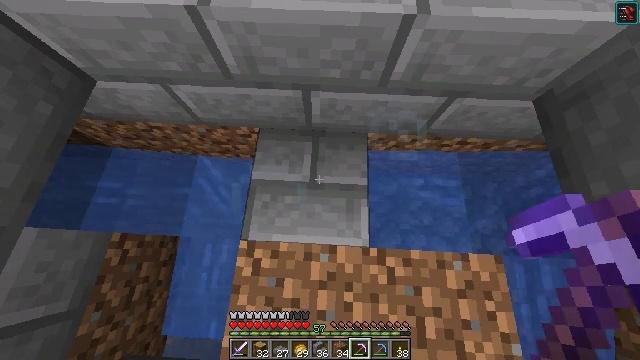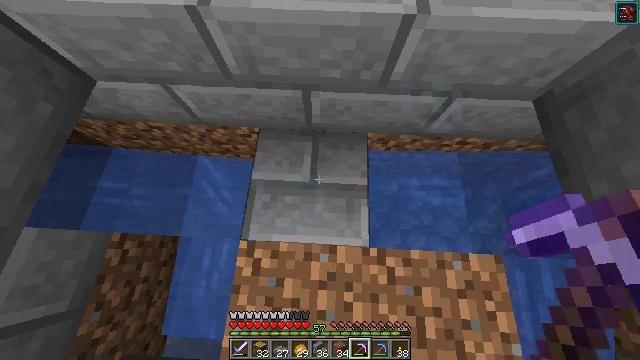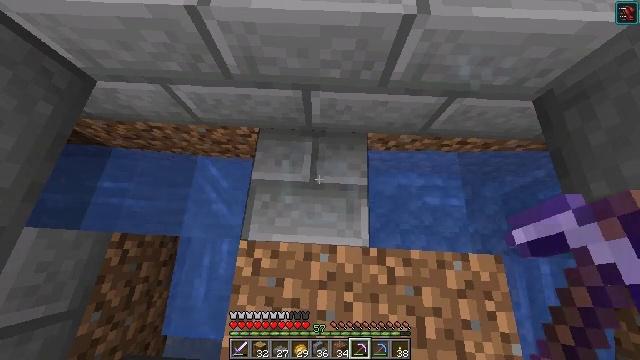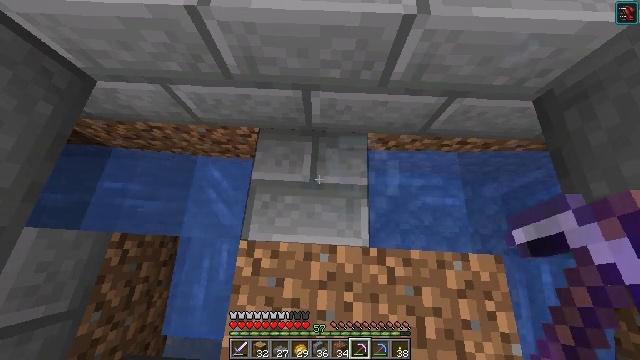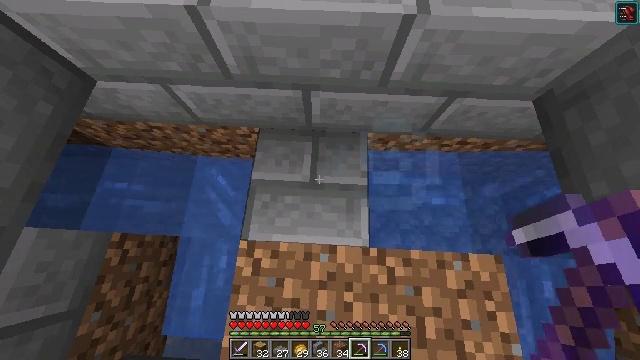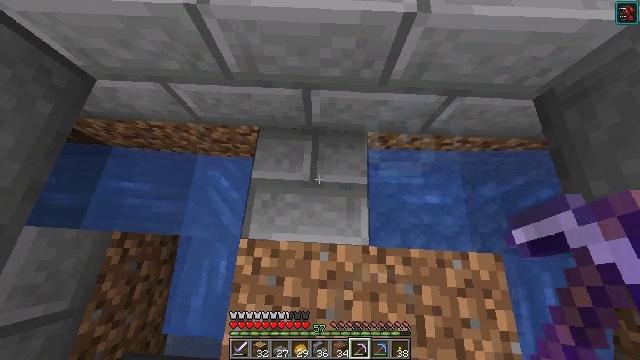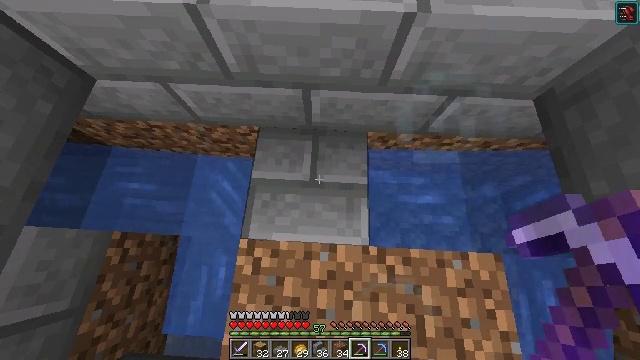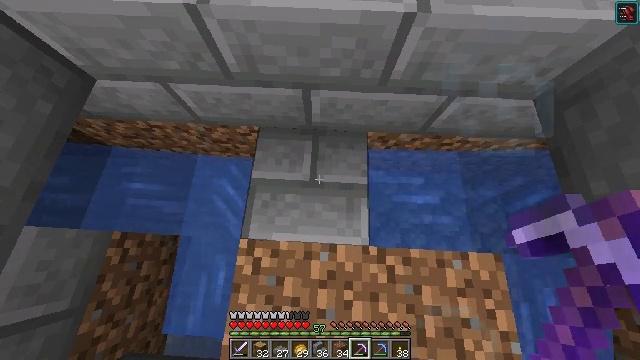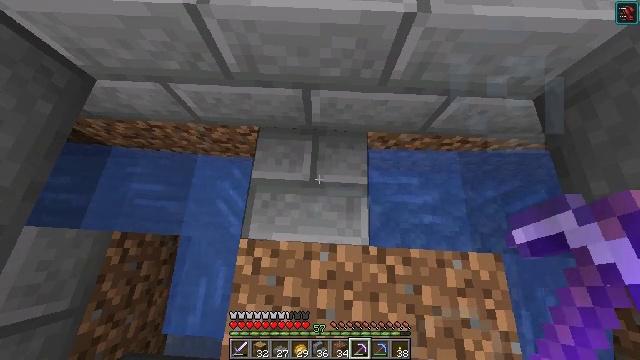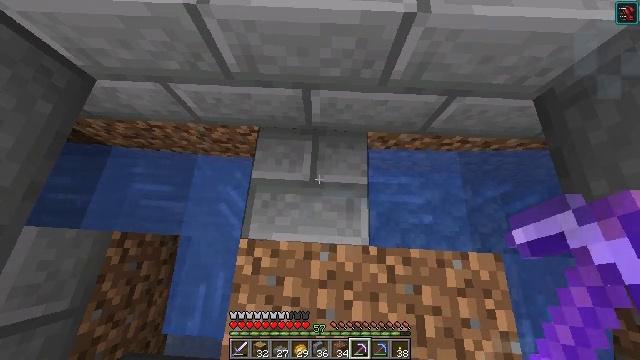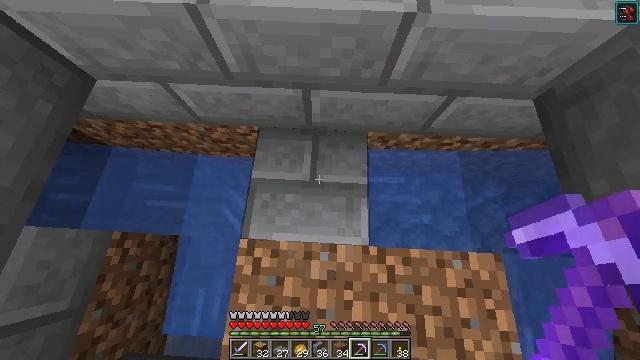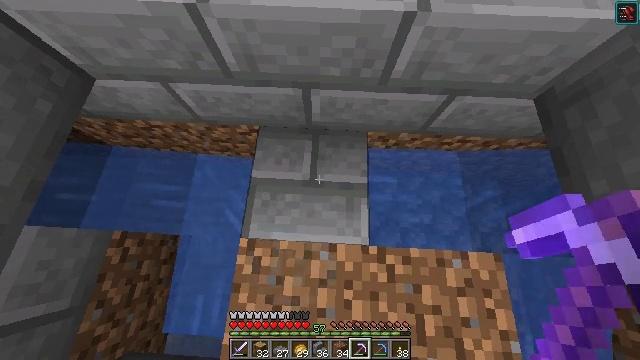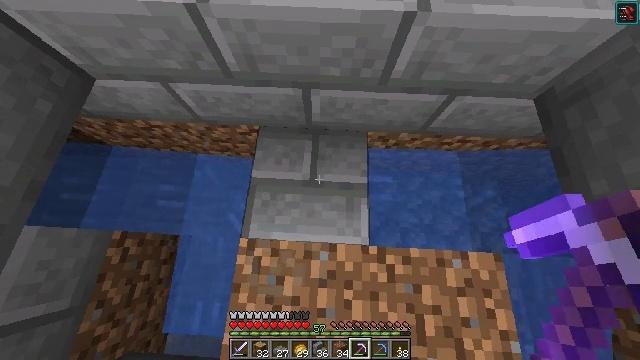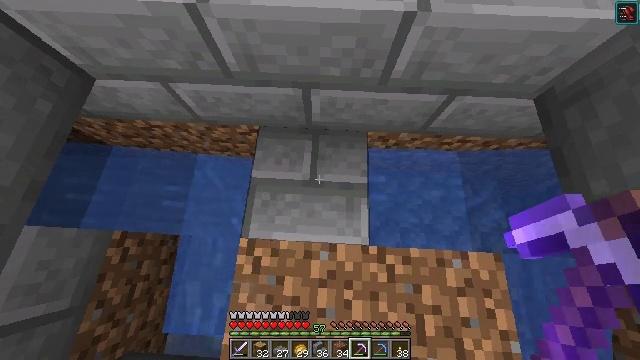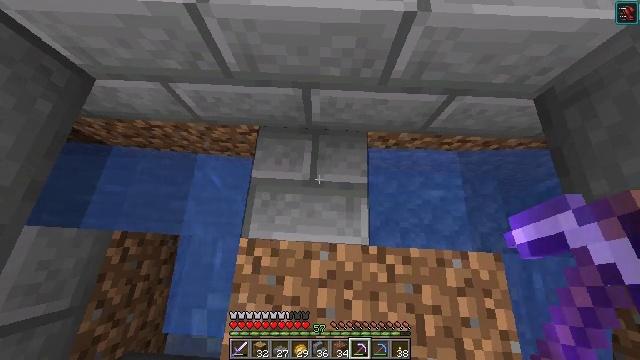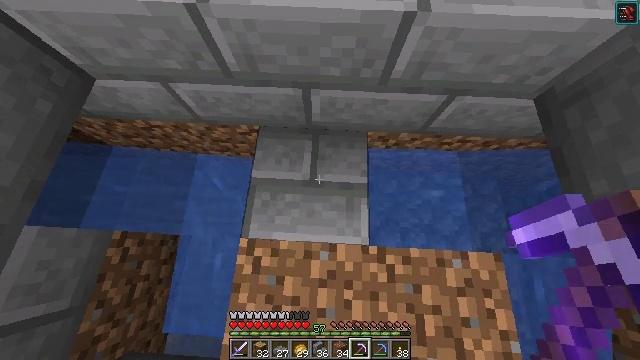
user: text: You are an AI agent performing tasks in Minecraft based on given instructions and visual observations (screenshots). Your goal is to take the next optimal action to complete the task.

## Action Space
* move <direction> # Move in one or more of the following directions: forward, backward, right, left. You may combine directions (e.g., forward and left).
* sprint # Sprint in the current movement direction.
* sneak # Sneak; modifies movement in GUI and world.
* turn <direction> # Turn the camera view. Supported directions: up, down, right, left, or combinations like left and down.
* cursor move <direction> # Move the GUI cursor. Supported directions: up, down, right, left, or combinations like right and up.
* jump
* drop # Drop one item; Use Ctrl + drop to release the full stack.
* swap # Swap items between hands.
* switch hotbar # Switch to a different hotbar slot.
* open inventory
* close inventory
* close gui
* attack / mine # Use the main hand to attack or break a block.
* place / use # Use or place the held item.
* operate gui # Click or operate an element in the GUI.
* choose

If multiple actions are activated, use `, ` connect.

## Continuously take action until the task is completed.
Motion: motion action
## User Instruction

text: Break the stone brick slab to recycle it.
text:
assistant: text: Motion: no_op
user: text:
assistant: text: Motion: no_op
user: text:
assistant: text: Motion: no_op
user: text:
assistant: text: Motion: no_op
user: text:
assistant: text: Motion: no_op
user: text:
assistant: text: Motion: no_op
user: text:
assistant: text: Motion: no_op
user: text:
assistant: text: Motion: no_op
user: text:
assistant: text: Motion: no_op
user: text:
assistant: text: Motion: no_op
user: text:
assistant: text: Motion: no_op
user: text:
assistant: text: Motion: no_op
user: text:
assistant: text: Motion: no_op
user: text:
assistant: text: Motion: no_op
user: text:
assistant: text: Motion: no_op
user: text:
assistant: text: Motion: no_op
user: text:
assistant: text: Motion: no_op
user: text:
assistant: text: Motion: no_op
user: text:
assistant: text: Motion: no_op
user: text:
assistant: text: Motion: no_op
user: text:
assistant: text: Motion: no_op
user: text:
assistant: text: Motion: no_op
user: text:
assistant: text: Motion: no_op
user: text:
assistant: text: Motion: no_op
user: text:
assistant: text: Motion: no_op
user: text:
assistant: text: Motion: no_op
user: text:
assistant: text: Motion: no_op
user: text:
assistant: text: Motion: no_op
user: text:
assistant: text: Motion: no_op
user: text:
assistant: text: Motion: no_op